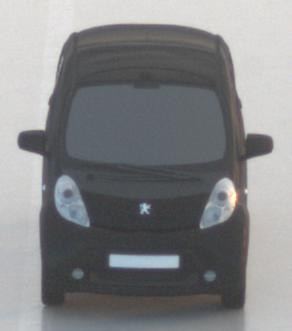
Make: Peugeot
Model: iOn
Detailed model: iOn
Model produced from: 2010/12
Model produced until: 2013/02
Doors: 5
Color: black
Road condition: wet road
Daytime: sunrise or sunset
Contrast: low contrast